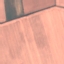
Label: AnnualCrop